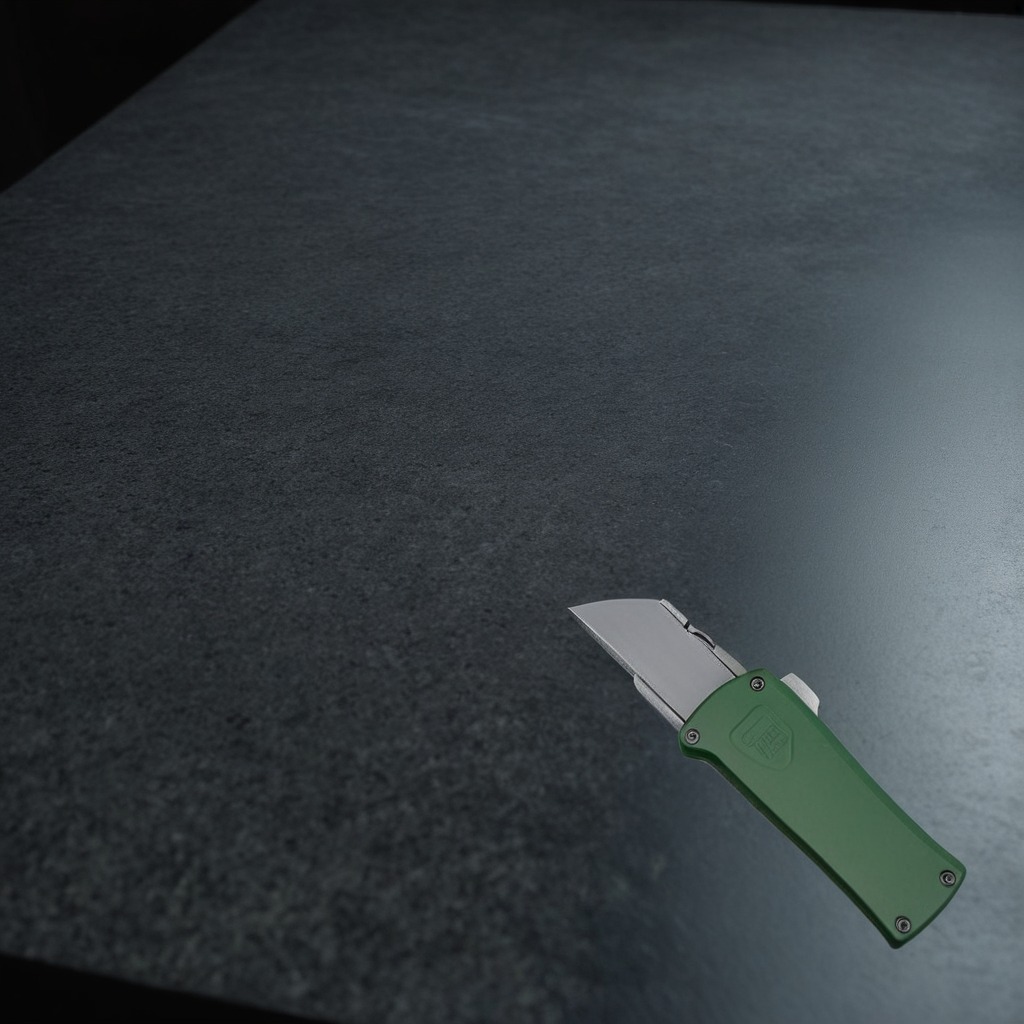
A utility knife is lying on a clean granite table inside a workshop at night dim ambient light soft shadows worn but